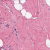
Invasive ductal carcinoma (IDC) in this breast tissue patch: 1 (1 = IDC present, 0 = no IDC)